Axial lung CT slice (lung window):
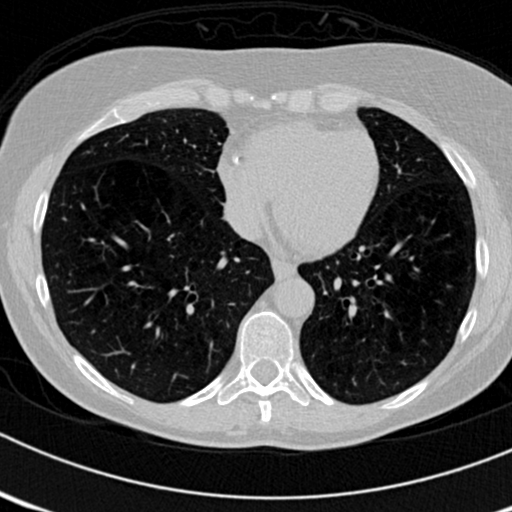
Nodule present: no